I will show an image sequence of human cooking. I have annotated the images with numbered circles. Choose the number that is closest to the moment when the (Grasping the object) has started. You are a five-time world champion in this game. Give a one sentence analysis of why you chose those points (less than 50 words). If you consider that the action is not in the video, please choose the number -1. Provide your answer at the end in a json file of this format: {"points": []}
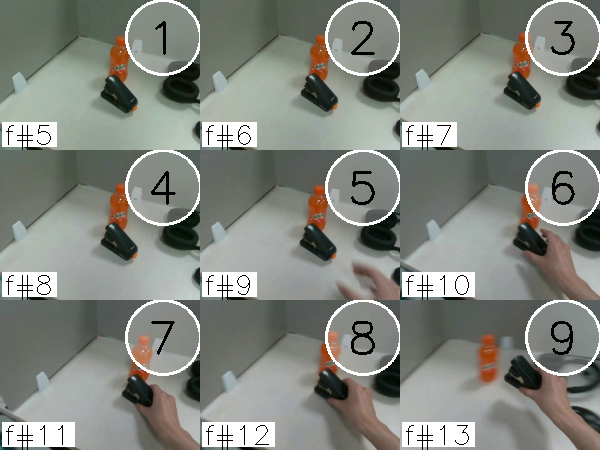
Frame 7 shows the clearest moment of hand-object contact.
{"points": [7]}